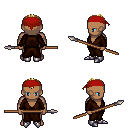
a pixel art fantasy rpg character, male body template, human, dark skin, brown robe, red pants, blonde short mohawk hairstyle, red bandana, metal boots, spear, four views (front, back, left, right), 2x2 character sprite sheet, small pixel art, hard edges, no anti-aliasing